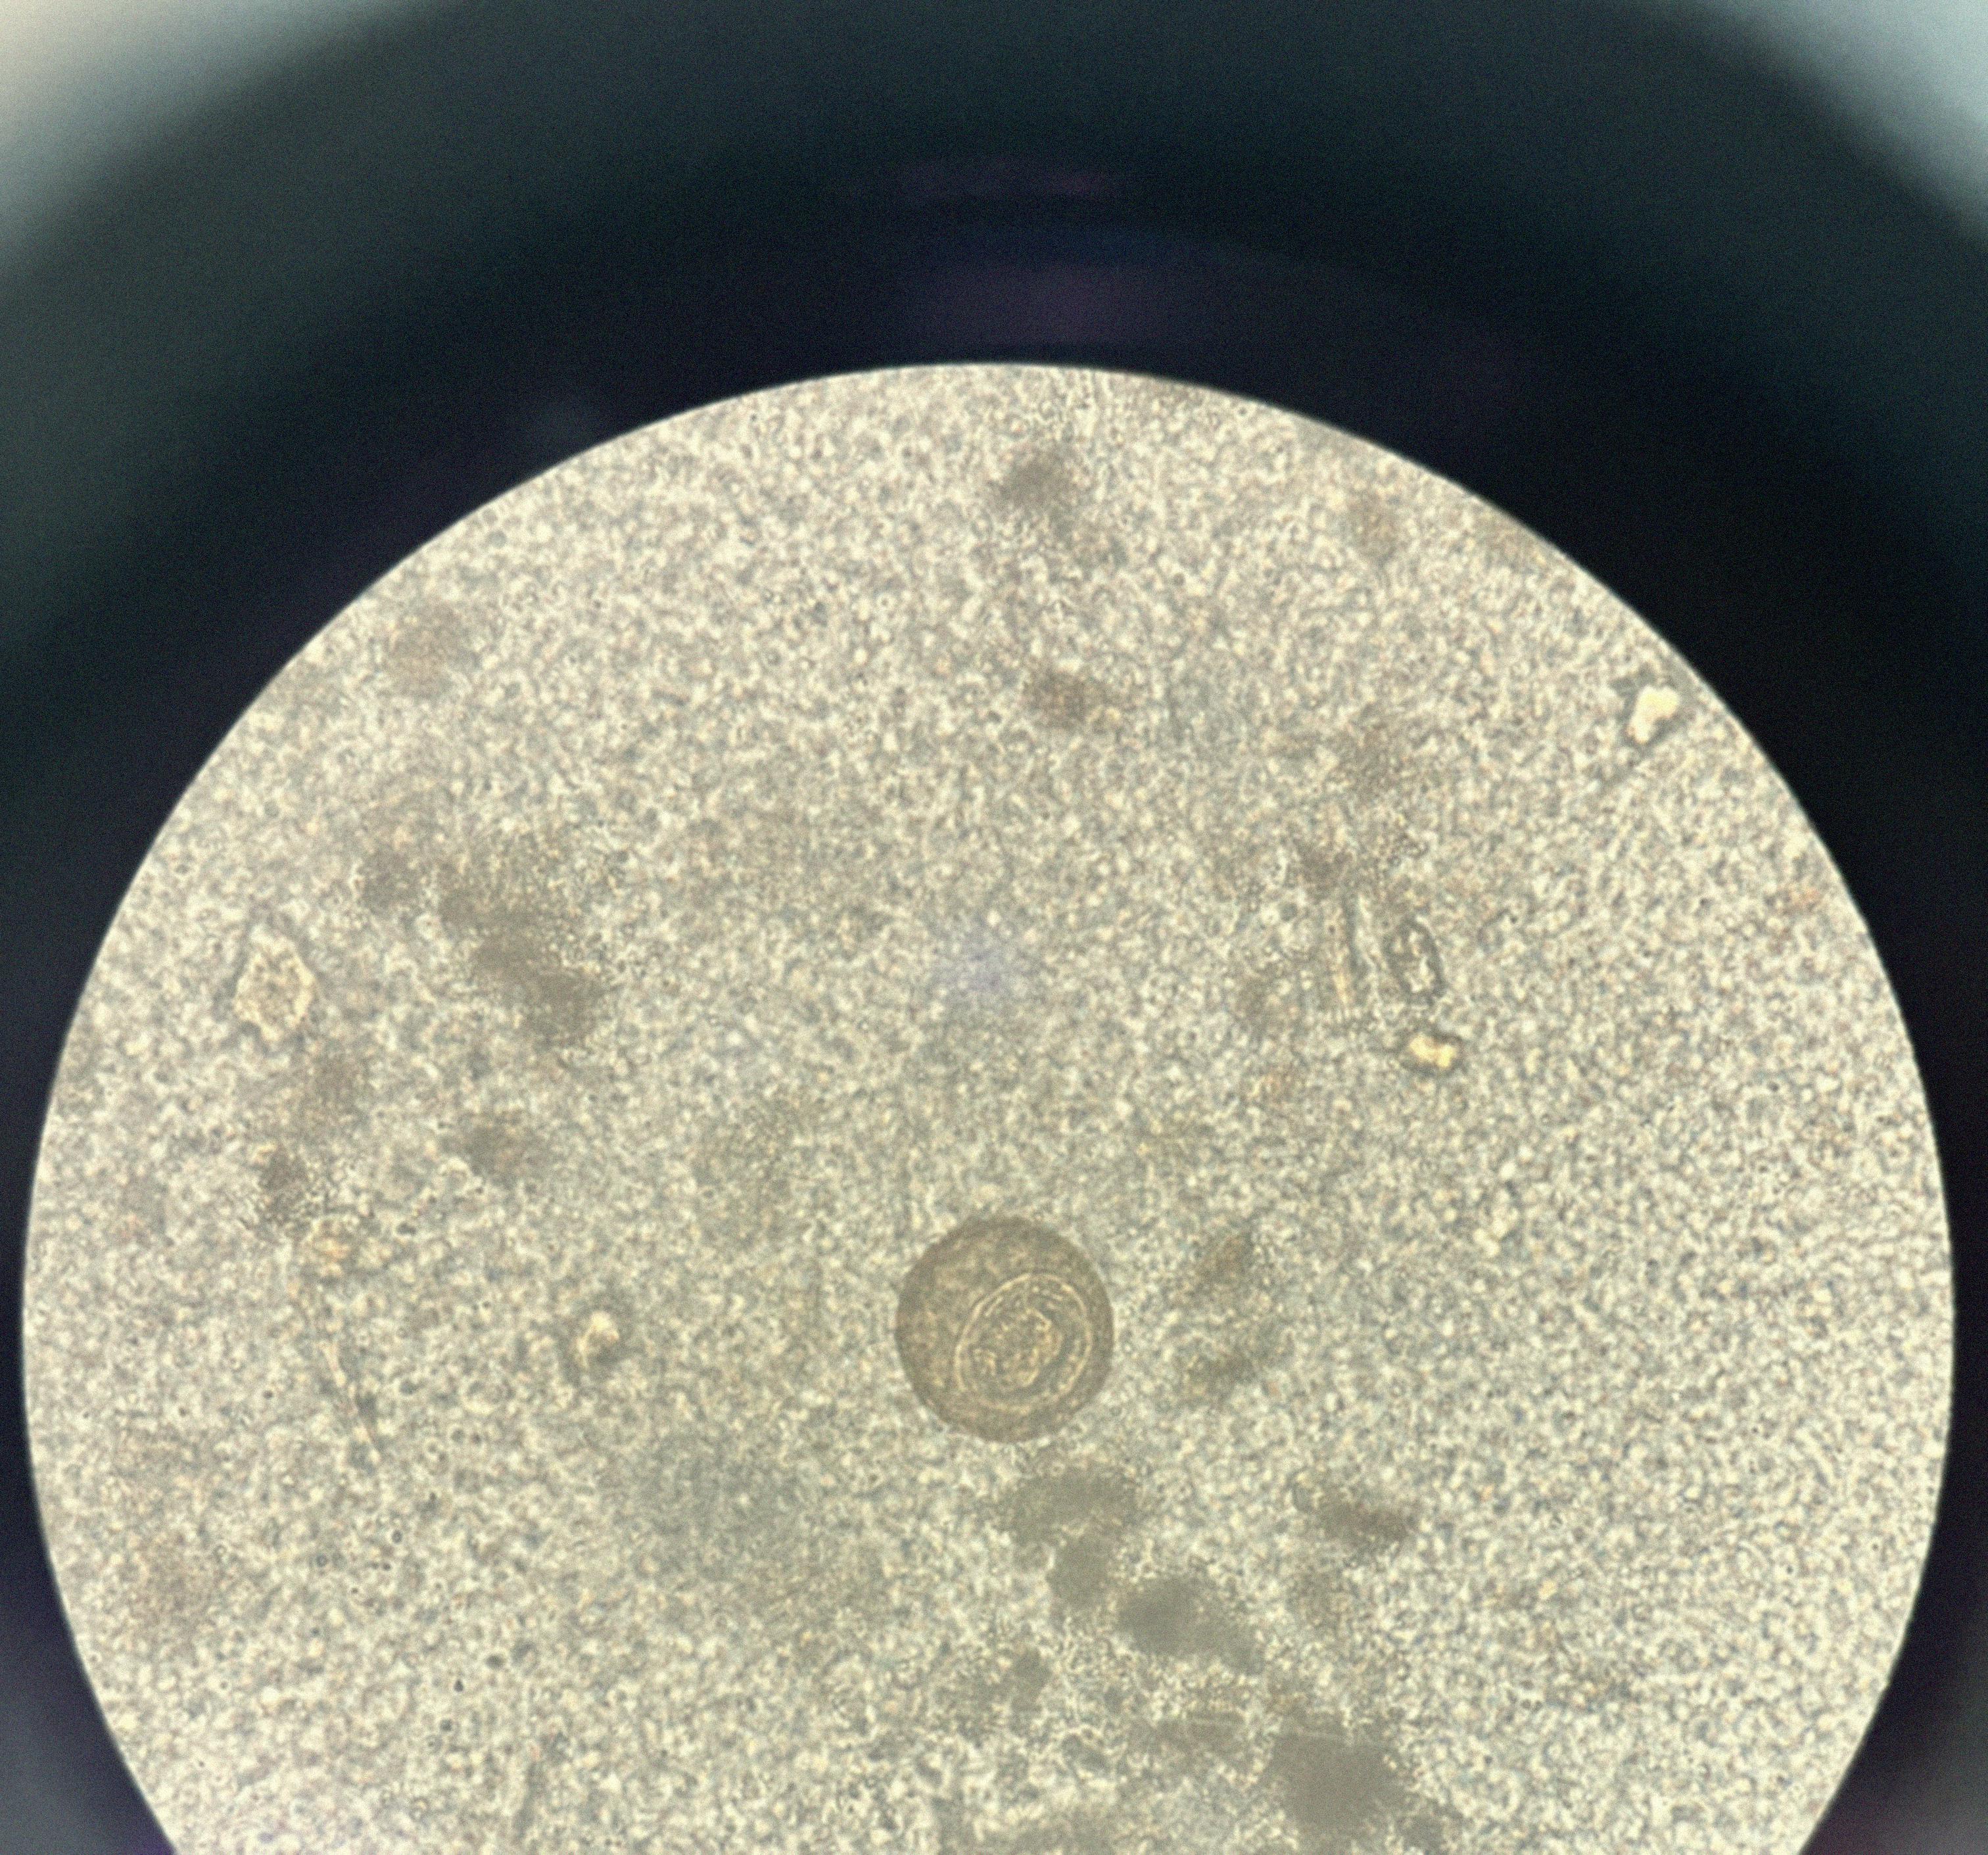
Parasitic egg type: Hymenolepis diminuta